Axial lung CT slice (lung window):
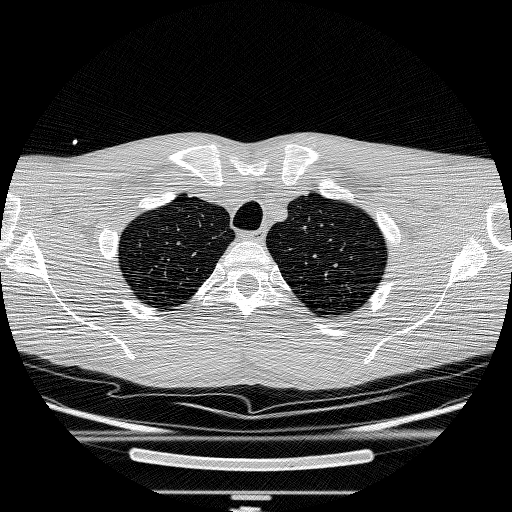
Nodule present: no